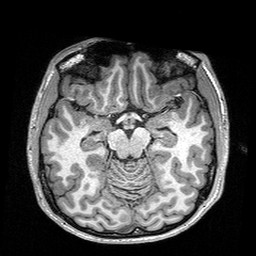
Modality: T1w
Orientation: coronal
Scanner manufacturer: siemens
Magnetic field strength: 3 T